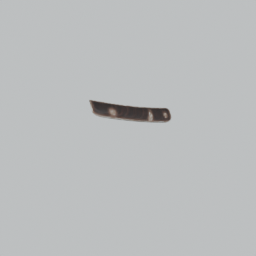
Label: animals